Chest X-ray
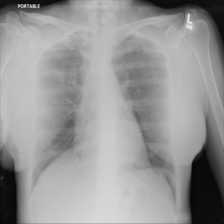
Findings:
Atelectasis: negative
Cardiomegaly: negative
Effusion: negative
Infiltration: negative
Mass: negative
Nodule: negative
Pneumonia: negative
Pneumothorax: negative
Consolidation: negative
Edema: negative
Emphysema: negative
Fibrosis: negative
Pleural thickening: negative
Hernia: negative